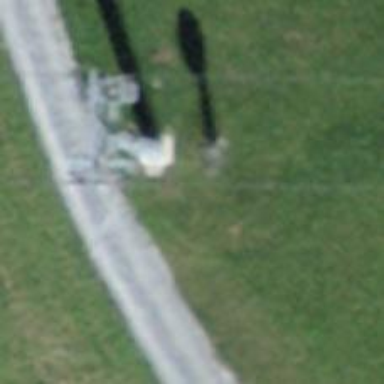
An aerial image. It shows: Pylon used for aerialway.